I will show an image sequence of human cooking. I have annotated the images with numbered circles. Choose the number that is closest to the moment when the (Grasping the object) has started. You are a five-time world champion in this game. Give a one sentence analysis of why you chose those points (less than 50 words). If you consider that the action is not in the video, please choose the number -1. Provide your answer at the end in a json file of this format: {"points": []}
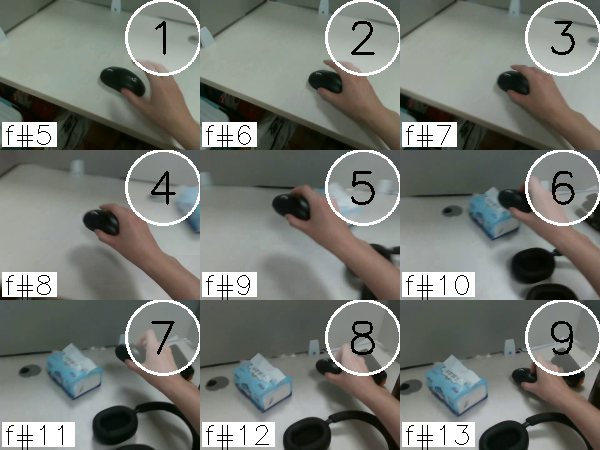
Frame 3 shows the clearest moment of hand-object contact.
{"points": [3]}